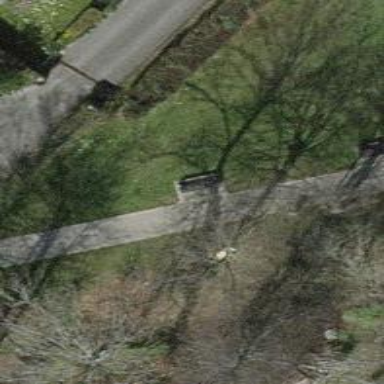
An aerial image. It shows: Bench for seating.